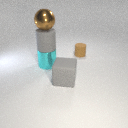
small brown rubber cylinder behind large cyan metal cylinder